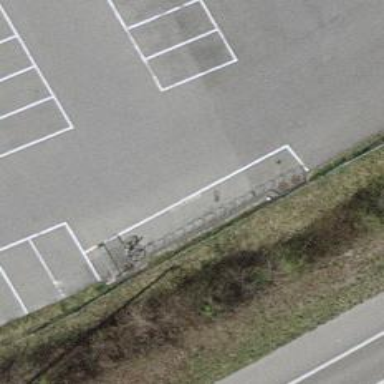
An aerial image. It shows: Road serving as parking aisle.